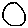
Label: circle